Field crop: tomato
Growth stage: 1
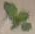
Species: solanum